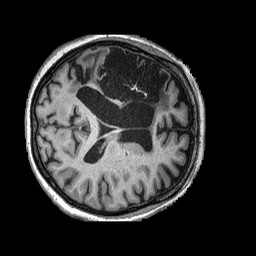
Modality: T1w
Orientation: axial
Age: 56
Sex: male
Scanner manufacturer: siemens
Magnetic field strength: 3 T
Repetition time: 2.53 s
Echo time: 0.00144 s